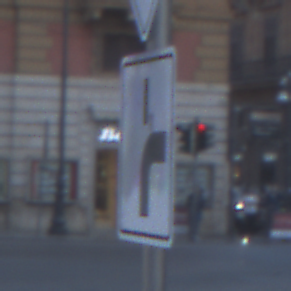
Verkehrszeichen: VerlaufVorfahrtsstrasse8
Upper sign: Vorfahrtsstrasse
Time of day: SunriseSunset
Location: Outdoor (Urban)
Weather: PartlyCloudy
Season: NotSpecified
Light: Natural